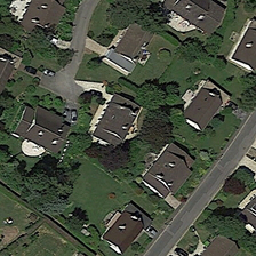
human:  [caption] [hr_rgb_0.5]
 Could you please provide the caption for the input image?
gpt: two roads are connecting those houses in this beautiful neighborhood .

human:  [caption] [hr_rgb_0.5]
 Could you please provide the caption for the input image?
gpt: The hut of the house is between two roads.

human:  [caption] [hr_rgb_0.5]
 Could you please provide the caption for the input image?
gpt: The cottage in the residential area is between the two roads.

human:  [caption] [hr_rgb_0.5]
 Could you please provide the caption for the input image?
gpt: houses are located on the lawns with trees  where lies several roads .

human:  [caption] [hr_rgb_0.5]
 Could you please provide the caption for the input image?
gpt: The residence houses are between two streets.